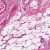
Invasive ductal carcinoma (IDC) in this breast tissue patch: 0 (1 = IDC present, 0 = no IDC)